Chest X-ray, PA view. Patient: 68 years old, sex F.
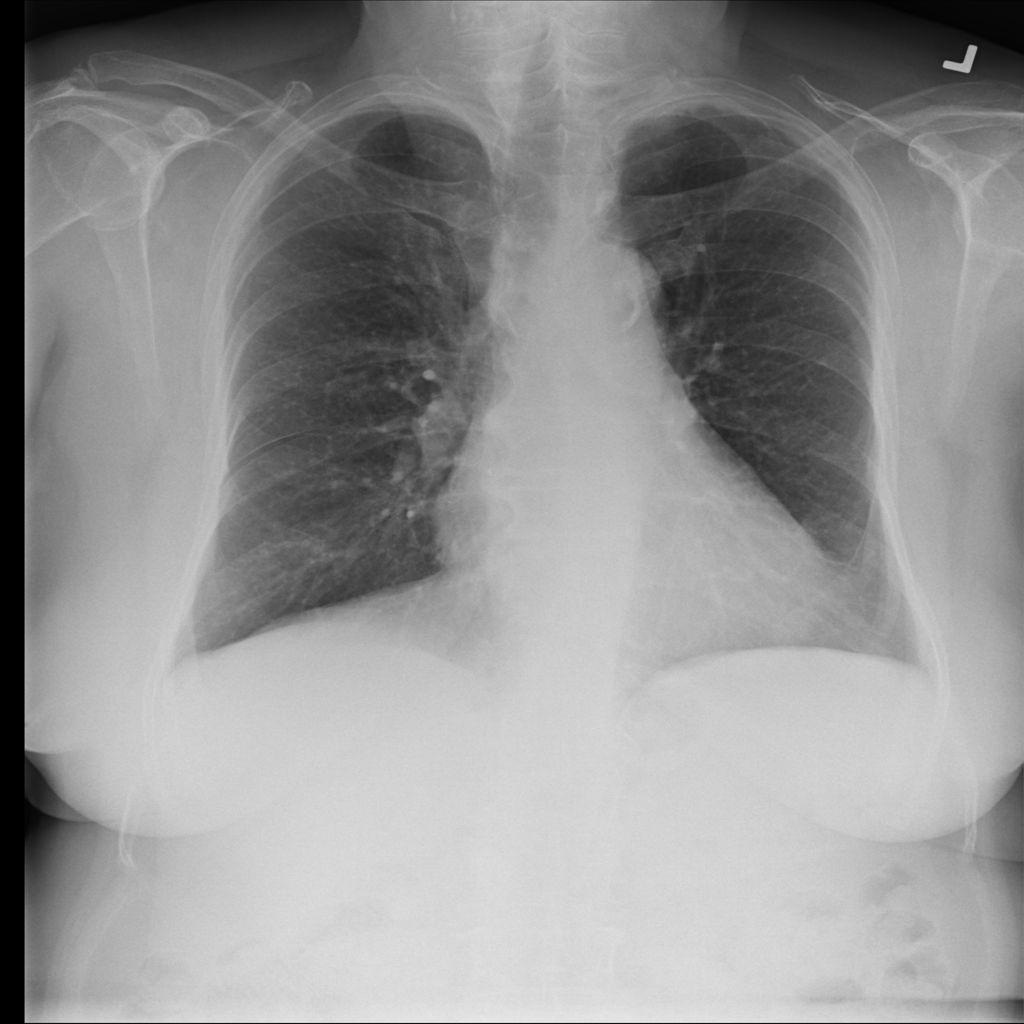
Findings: Nodule